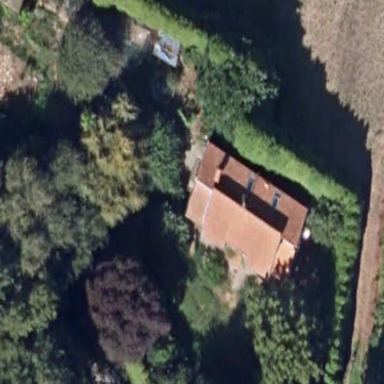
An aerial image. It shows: Simple house.